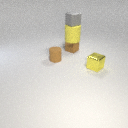
small brown rubber cylinder in front of small brown metal cube